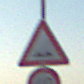
Verkehrszeichen: UnebeneFahrbahn
Zusatzzeichen unten: Geschwindigkeit40
Umgebung: Outdoor, Beach
Tageszeit: SunriseSunset
Wetter: Clear
Licht: Natural
Jahreszeit: NotSpecified
Kontrast: HighContrast